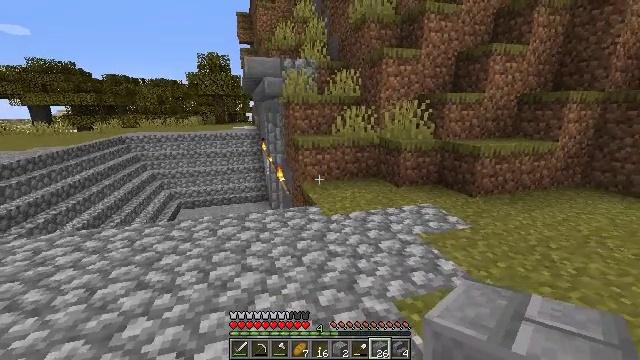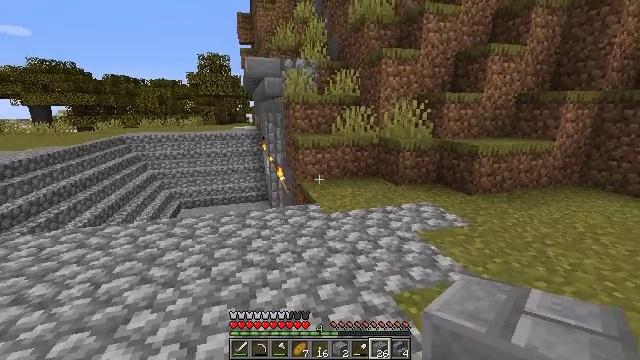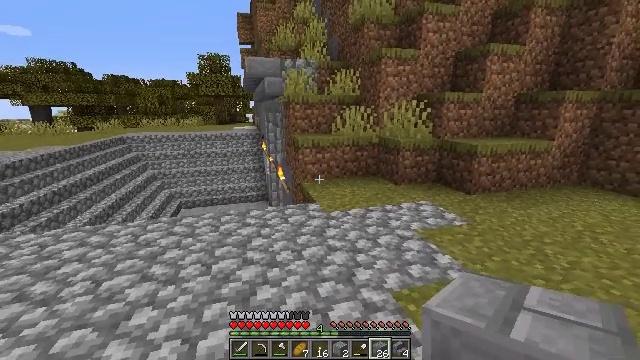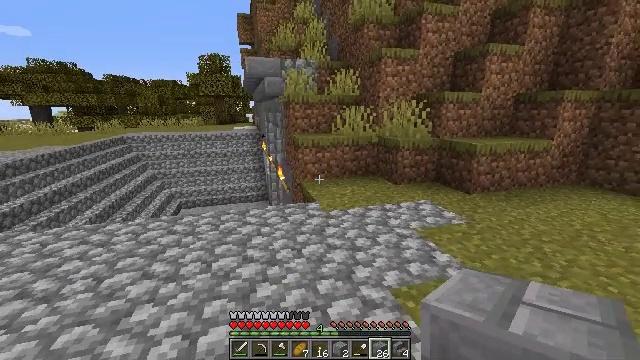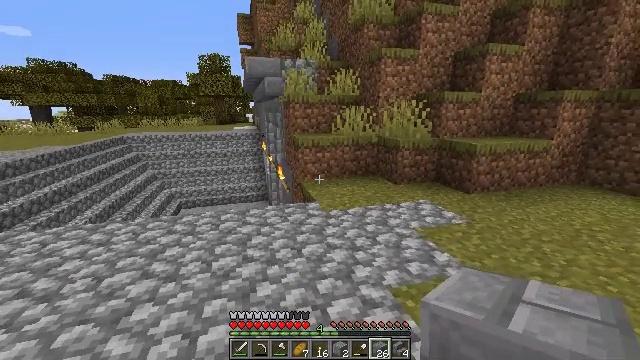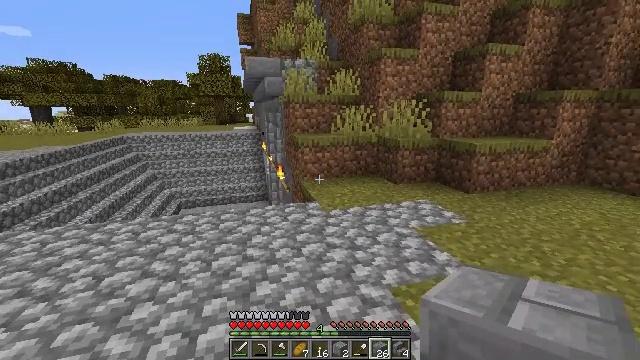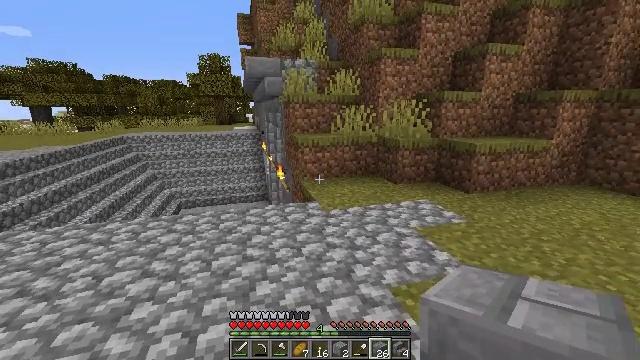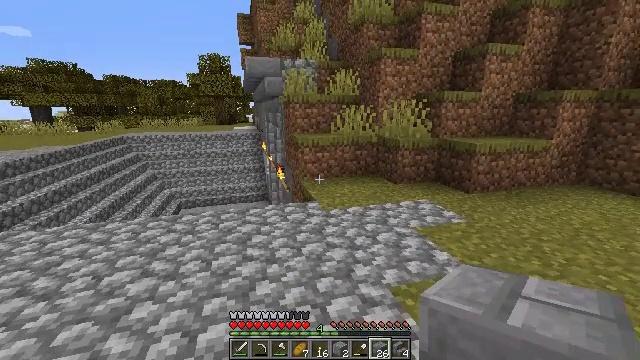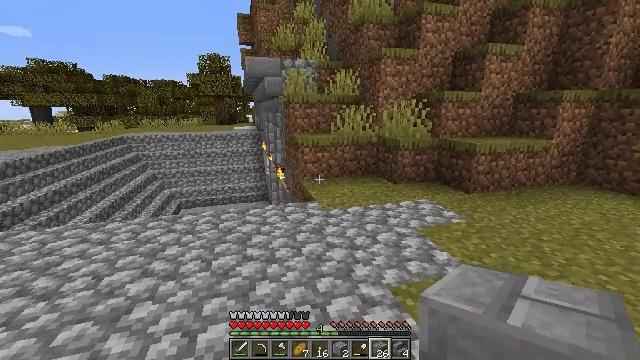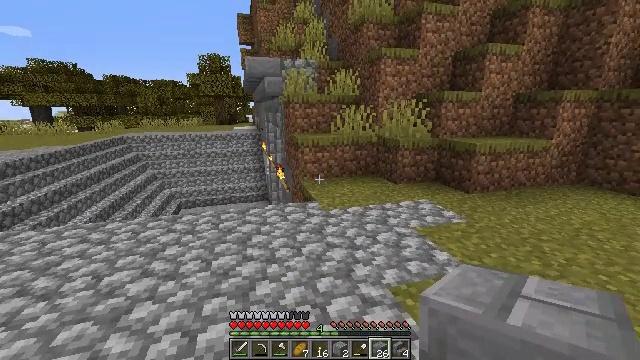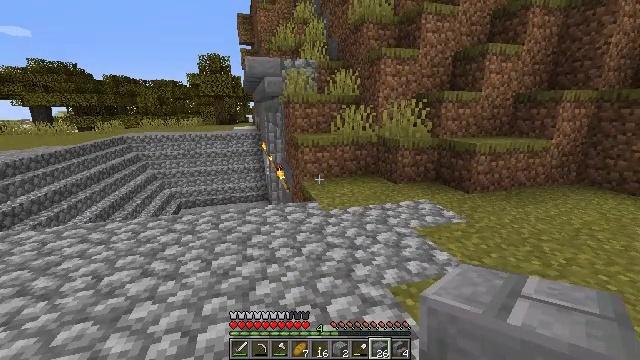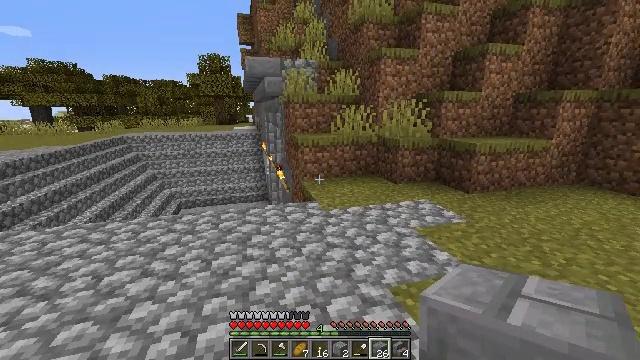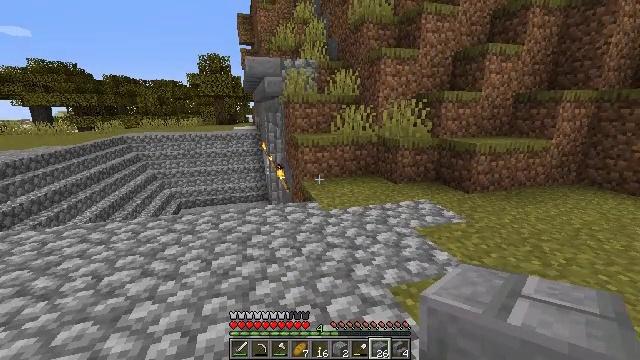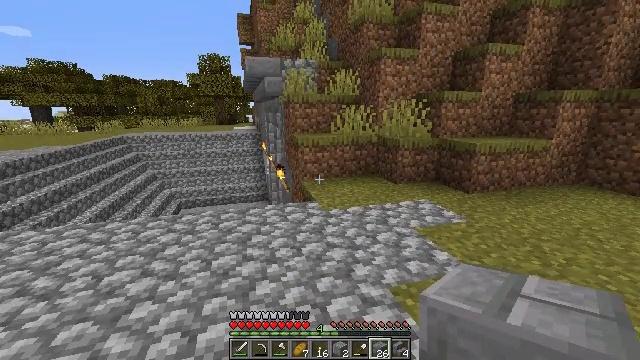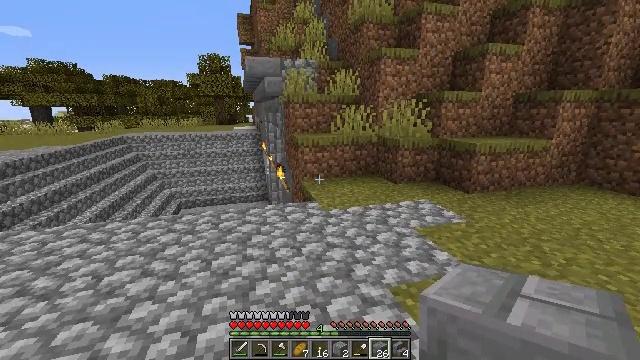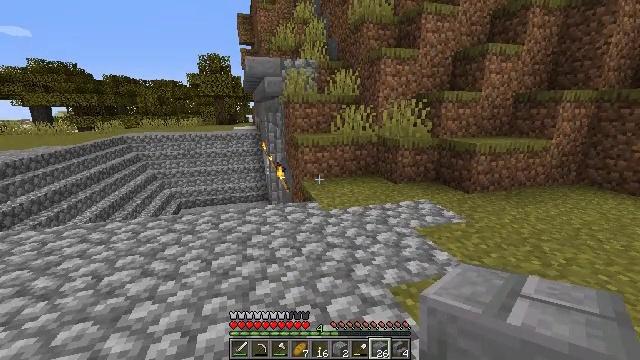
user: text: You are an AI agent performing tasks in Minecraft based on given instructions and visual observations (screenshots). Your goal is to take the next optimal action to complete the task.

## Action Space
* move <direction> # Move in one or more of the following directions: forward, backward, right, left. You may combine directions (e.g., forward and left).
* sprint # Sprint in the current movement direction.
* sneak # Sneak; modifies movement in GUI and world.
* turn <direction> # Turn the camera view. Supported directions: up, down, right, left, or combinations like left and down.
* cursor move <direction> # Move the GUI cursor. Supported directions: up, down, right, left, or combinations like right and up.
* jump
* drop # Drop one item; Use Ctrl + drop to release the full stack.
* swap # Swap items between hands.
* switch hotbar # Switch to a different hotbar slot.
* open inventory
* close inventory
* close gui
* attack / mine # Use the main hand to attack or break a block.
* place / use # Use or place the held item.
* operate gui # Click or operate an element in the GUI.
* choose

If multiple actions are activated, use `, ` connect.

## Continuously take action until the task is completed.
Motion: motion action
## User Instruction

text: Use the crafting table to craft polished granite.
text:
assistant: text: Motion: no_op
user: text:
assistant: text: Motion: no_op
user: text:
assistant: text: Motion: no_op
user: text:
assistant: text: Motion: no_op
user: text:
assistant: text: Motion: no_op
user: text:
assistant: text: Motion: no_op
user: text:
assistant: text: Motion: no_op
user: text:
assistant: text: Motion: no_op
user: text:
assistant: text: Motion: no_op
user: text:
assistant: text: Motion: no_op
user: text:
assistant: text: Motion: no_op
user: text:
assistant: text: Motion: no_op
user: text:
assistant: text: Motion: no_op
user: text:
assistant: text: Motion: no_op
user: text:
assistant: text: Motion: no_op
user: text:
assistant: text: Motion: no_op
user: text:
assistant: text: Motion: no_op
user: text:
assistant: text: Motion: no_op
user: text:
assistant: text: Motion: turn left and down
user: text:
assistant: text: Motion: turn right and down
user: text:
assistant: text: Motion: move forward
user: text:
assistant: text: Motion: move forward
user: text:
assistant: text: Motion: move forward
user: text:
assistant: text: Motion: move forward
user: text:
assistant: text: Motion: move forward
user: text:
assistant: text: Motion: move forward
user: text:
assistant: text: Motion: move forward
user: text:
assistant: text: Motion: move forward
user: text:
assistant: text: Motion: move forward
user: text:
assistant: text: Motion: move forward